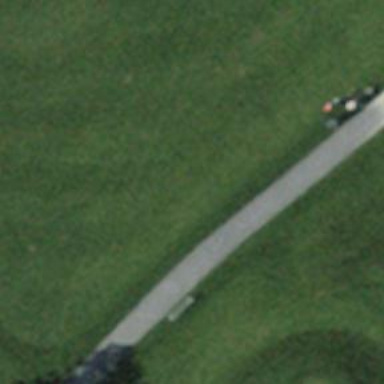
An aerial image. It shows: Designated golf cart path along service road.